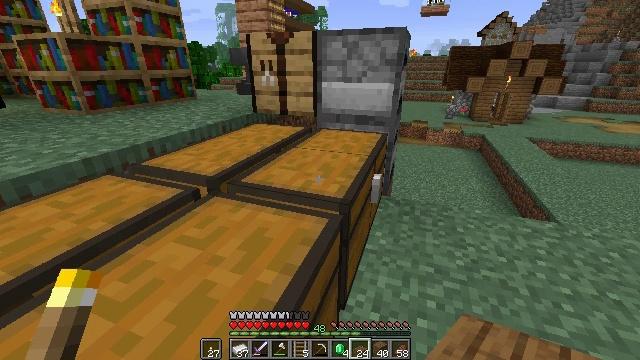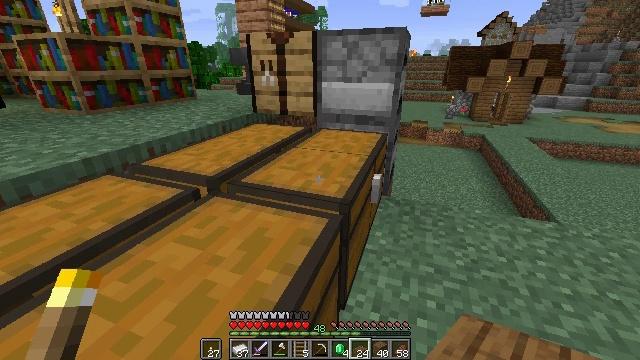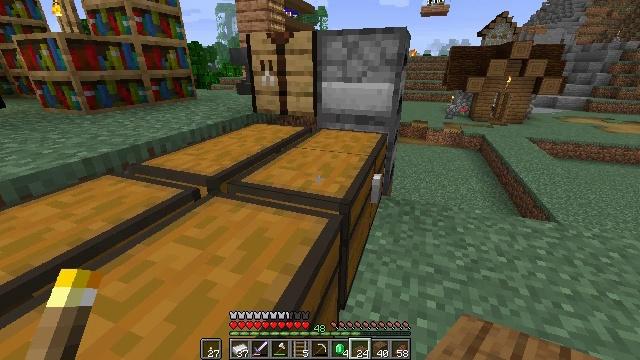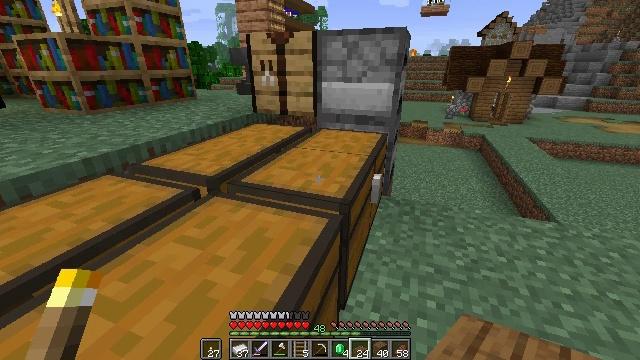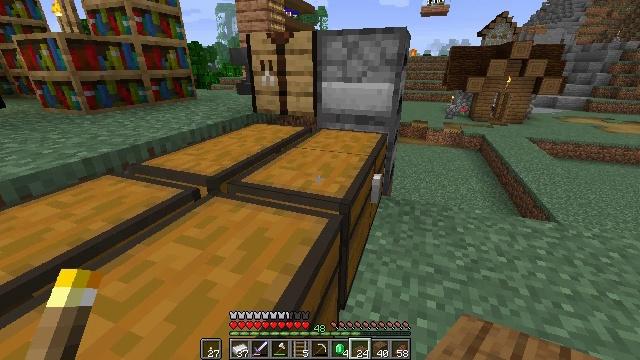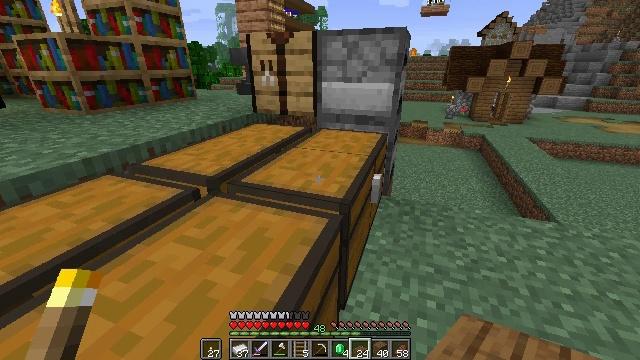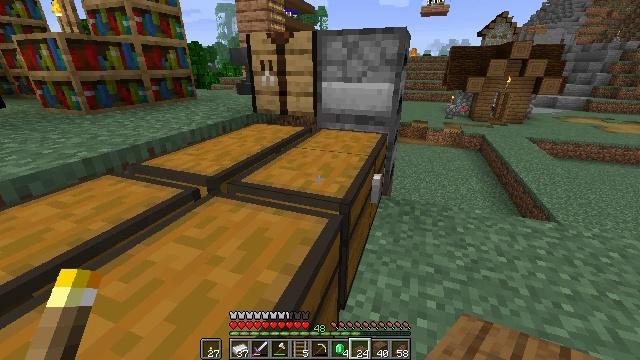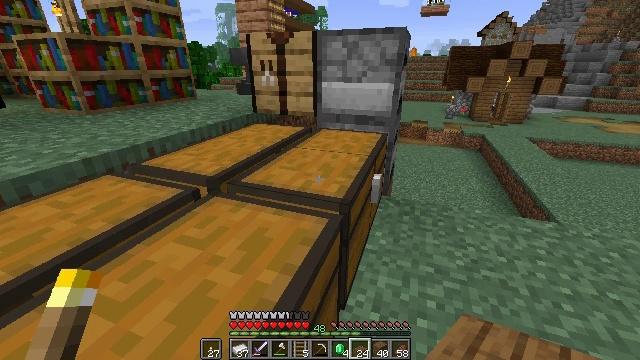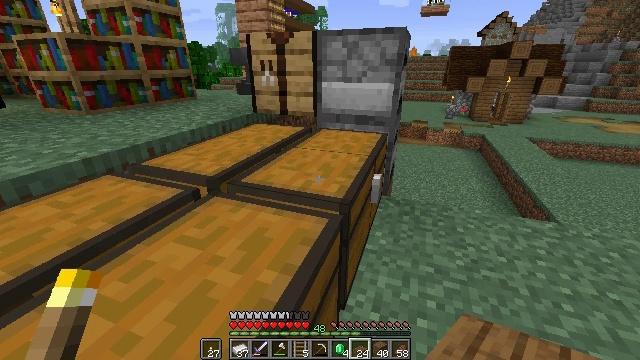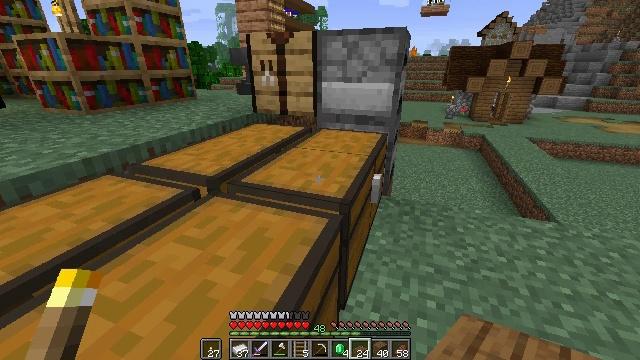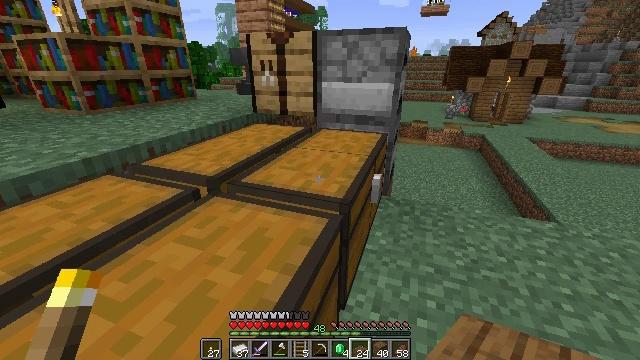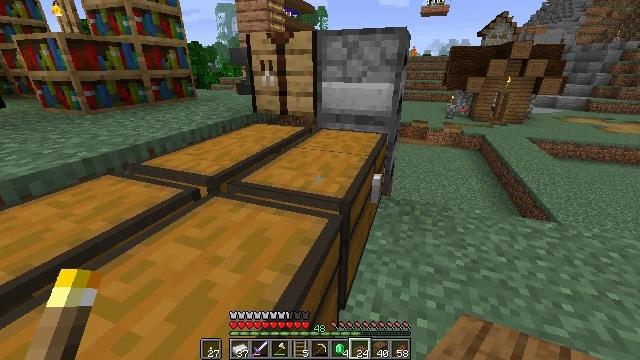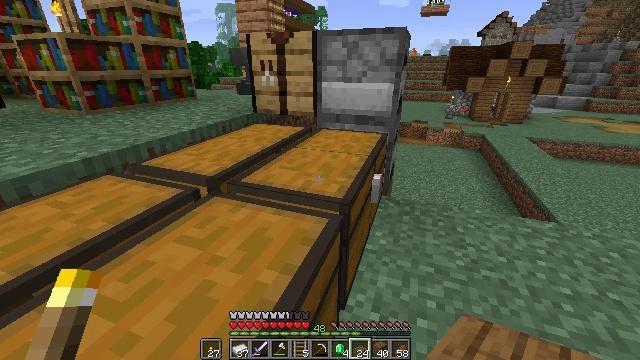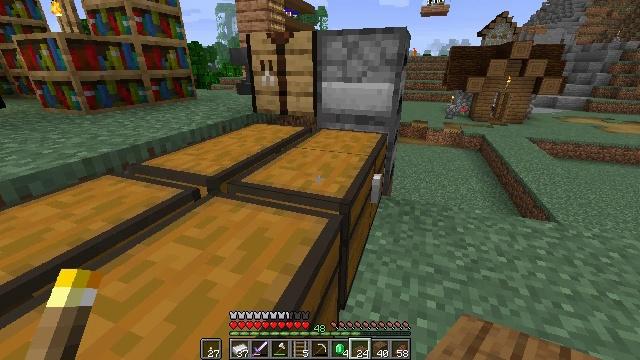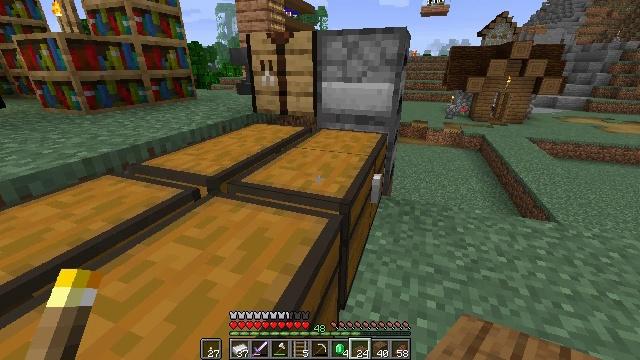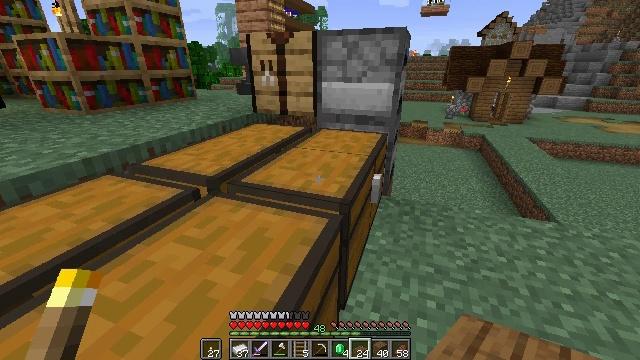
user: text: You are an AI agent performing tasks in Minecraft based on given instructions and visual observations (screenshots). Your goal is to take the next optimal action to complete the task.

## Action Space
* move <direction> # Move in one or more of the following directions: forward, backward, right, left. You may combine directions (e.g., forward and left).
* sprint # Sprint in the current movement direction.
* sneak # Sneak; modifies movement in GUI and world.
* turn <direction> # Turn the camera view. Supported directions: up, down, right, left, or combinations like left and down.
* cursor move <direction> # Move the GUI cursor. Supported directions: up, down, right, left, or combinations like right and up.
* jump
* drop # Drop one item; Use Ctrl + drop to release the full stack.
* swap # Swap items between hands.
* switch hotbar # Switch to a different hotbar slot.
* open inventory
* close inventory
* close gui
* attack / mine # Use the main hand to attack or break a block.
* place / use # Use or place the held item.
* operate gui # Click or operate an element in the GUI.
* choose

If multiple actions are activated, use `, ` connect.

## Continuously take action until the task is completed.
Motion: motion action
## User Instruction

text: Remove a spruce slab from the inventory.
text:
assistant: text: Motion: no_op
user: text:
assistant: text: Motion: no_op
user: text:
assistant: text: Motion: no_op
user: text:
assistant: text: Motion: no_op
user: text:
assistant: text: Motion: no_op
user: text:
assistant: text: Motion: no_op
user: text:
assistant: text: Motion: no_op
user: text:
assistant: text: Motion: no_op
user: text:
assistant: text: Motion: no_op
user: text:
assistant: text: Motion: no_op
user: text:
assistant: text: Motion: no_op
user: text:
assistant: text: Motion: no_op
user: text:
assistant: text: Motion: no_op
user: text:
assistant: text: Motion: no_op
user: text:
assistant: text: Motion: no_op
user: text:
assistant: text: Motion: no_op
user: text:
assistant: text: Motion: no_op
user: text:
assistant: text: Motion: no_op
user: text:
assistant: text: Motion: no_op
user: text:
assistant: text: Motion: no_op
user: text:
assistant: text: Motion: no_op
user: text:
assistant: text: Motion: no_op
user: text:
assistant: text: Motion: no_op
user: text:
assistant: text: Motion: no_op
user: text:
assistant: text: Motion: no_op
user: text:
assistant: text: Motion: no_op
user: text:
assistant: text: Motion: no_op
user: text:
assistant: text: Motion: no_op
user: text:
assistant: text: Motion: no_op
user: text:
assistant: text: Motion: no_op